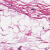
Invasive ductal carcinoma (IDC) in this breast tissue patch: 0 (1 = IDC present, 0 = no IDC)